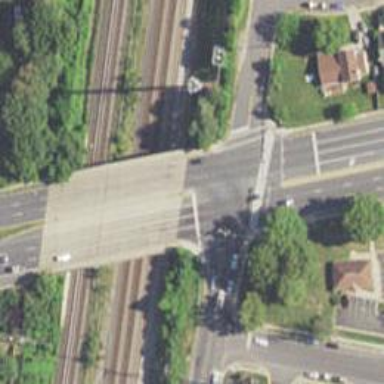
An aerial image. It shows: Primary highway with bridge.